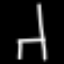
Label: chair